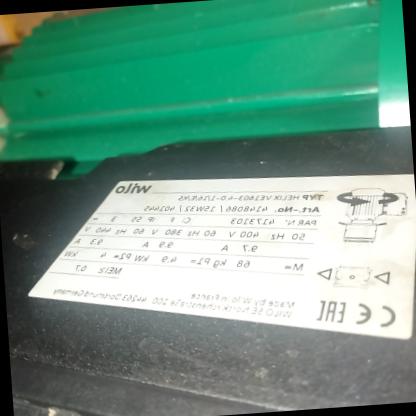
Klasa: tabliczka-znamionowa